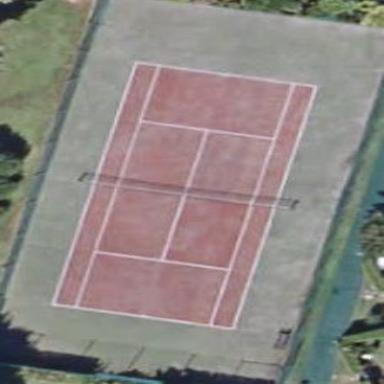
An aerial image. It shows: Tennis court in leisure pitch.